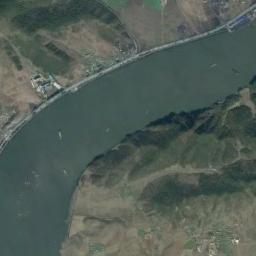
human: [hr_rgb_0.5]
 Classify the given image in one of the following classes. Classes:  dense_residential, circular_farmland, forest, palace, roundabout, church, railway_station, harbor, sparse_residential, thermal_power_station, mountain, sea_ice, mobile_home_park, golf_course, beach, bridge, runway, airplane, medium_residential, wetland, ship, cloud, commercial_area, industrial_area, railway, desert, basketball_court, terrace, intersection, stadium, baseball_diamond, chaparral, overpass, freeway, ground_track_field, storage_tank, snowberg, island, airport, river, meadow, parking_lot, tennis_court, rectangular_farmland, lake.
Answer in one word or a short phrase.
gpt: river